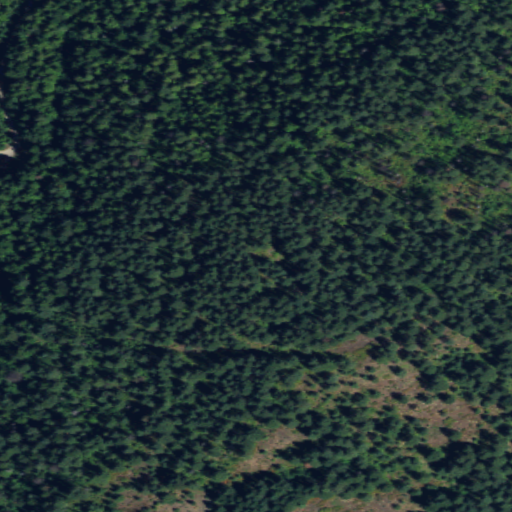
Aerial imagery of mountain in Washington named Grouse Mountain containing only evergreen forest